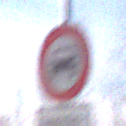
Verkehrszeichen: VerbotKraftwagen
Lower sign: SonstigeFahrzeugePersonengruppenFrei1
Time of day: MorningAfternoon
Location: Outdoor (Nature)
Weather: PartlyCloudy
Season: NotSpecified
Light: Natural